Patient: sex M, age 54
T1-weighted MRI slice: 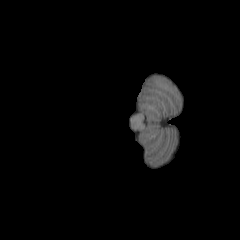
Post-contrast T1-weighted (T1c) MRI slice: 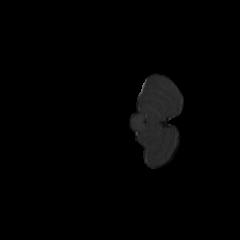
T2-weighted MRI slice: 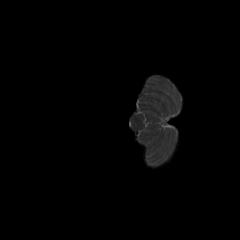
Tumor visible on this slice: no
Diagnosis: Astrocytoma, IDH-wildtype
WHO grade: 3